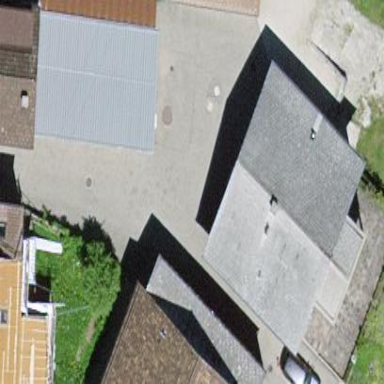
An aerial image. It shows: Detached building with gabled roof.